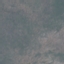
Land use / land cover class: HerbaceousVegetation